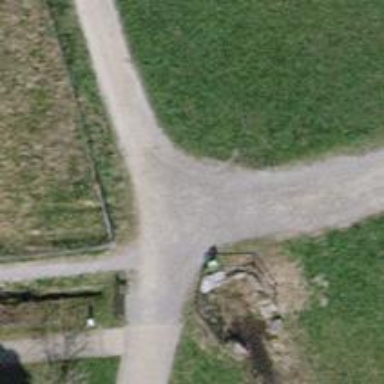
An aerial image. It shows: Compacted footway with grade3 track type surface.